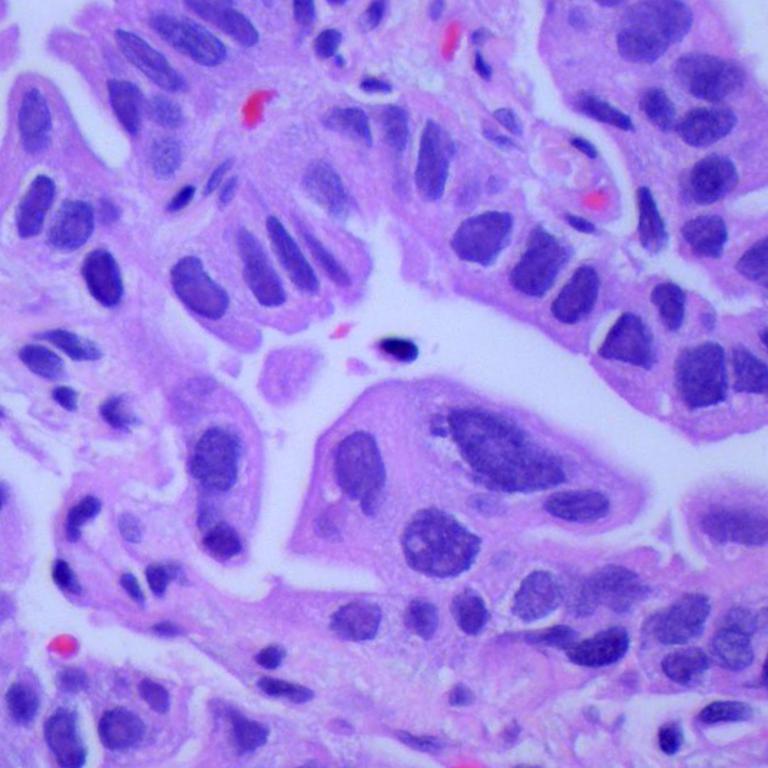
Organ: lung
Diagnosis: adenocarcinomas